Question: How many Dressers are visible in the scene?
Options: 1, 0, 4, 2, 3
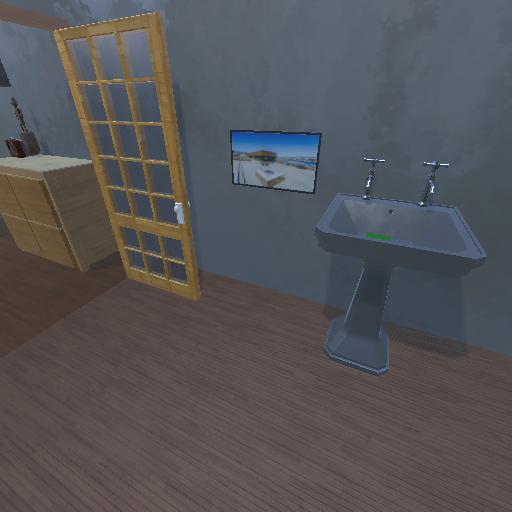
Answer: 1